Question: I have a problem when saving items on my application, items are listed from a table.
Everytime I save the updated items , the items tend to loop after saving.
This is my event of the button.
'''
$('#saveEventBTN').click(function (event) {
//EventManager.SaveEventBYApprover();
EventManager.MultipleSave();
event.preventDefault();
});
'''
This one is from the .Change event on the dropdown menu where I can enter the ids in the arrays that I will use for the looping saving transaction.
'''
$("#tableApprovalState" + idEvent + "").change(function (event) {
idApproveStatus = $("#tableApprovalState" + idEvent + "").val();
event.preventDefault();
// Adding the event into an array for multiple selection.
if (idEventMulti.indexOf(idEvent) !== -1)
{
var del = idEventMulti.indexOf(idEvent);
idEventMulti.splice(del, 1);
idApproveStatusMulti.splice(del, 1);
idEventMulti[idEventMulti.length] = idEvent;
idApproveStatusMulti[idApproveStatusMulti.length] = idApproveStatus;
} else {
idEventMulti[idEventMulti.length] = idEvent;
idApproveStatusMulti[idApproveStatusMulti.length] = idApproveStatus;
}
});
'''
This are the functions on my module :
This only loops the global array variable for the ids of the array.
'''
EventManager.MultipleSave = function () {
for (let i = 0; i < idEventMulti.length; i++) {
EventManager.SaveEventBYApprover(idEventMulti[i], idApproveStatusMulti[i]);
}
}
'''
This one is the Ajax call to save:
'''
EventManager.SaveEventBYApprover = function (idevent, ideventstatus) {
$.ajax({
url: "/Modules/SaveEvent",
type: "POST",
data: {
IdEvent: idevent,
IdEventStatus: ideventstatus,
LastModifiedBy: user
},
dataType: "json",
success: function (data) {
$("#successMsg").html("").html(data.msg);
$("#successConfirmModal").modal("show");
searchResultsTable.clear().draw();
EventManager.BindDataTable();
}
});
}
'''
This is how it looks like after the transactions successfully save.

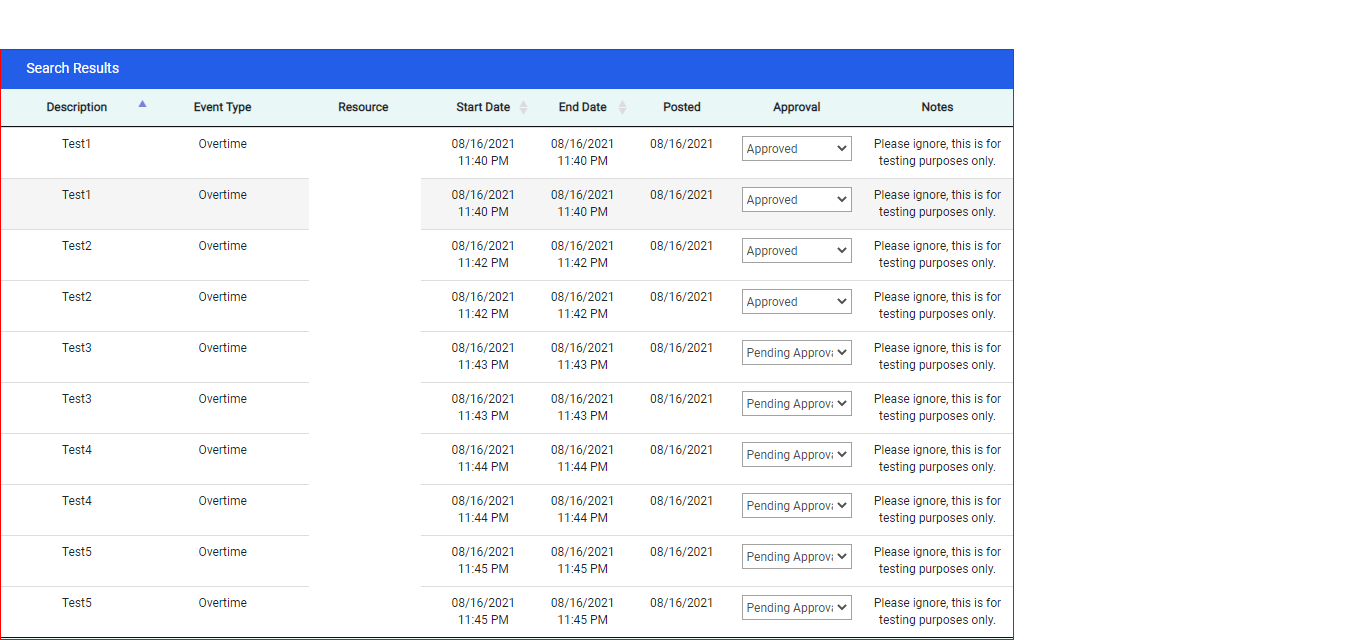
Answer: I think you're correct in assuming the problem is called by multiple calls to 'EventManager.BindDataTable' in the ajax success callbacks.
It's not a solution to call this method after the for loop in 'EventManager.MultipleSave', because this code will be called immediately after starting the ajax calls, which are asynchronous.
What you want is to set up some code that runs after all the asynchronous save ajax calls have completed. This is quite messy to achieve with the current callback model you're using.
Instead you can exploit that the '$.ajax' function returns a Promise. This means that if you return the result of '$.ajax' from 'EventManager.SaveEventBYApprover', you can collect these in an array in 'EventManager.MultipleSave', and then use something like:
'''
$.when(myAjaxPromises).then(function() {
// code that runs after all saves goes here
}, function() {
// error handling goes here
});
'''